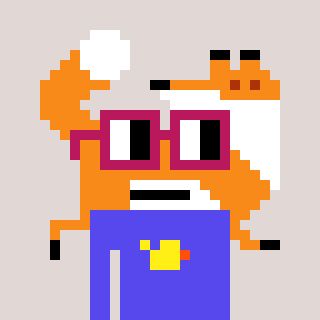
a pixel art character with square dark red glasses, a fox-shaped head and a computerblue-colored body on a warm background